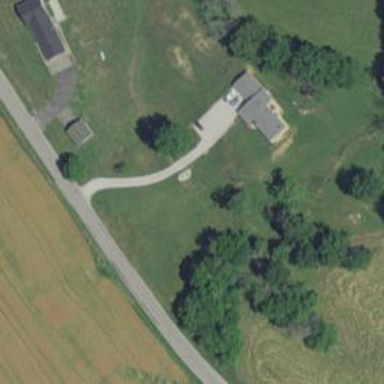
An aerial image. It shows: Driveway leading to service road.